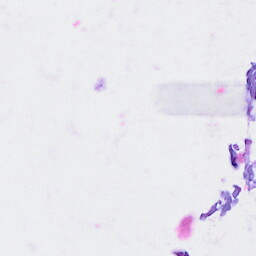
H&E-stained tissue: Breast